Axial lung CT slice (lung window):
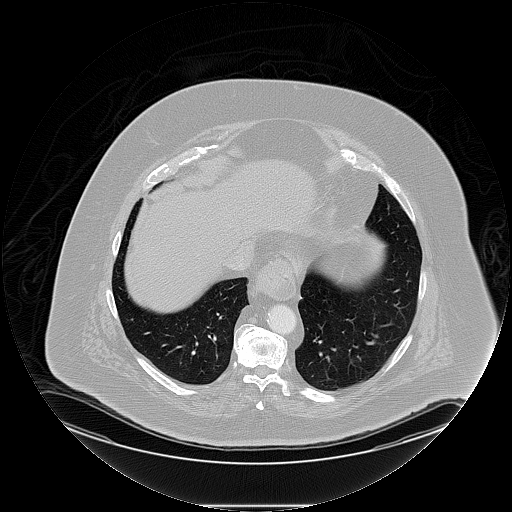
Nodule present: no